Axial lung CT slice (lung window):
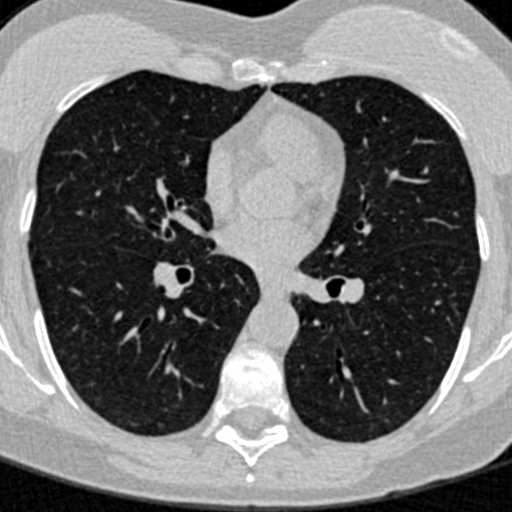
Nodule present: no